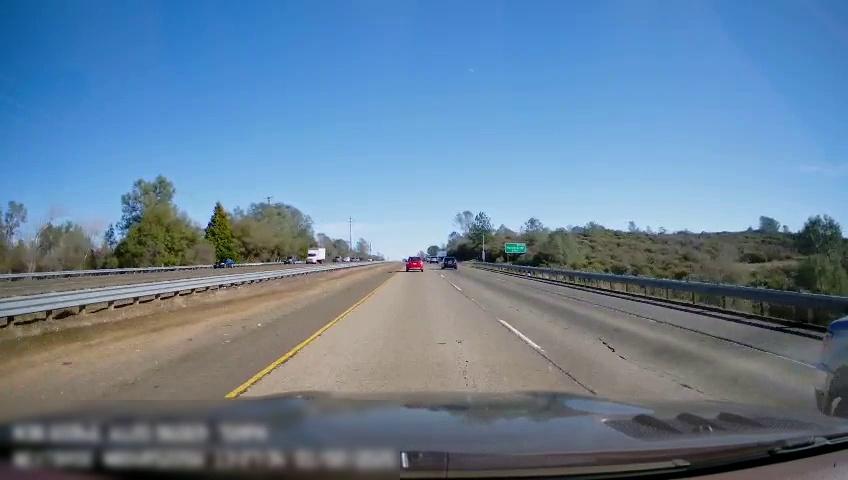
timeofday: Day
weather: Sunny
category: Drivable Space
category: Drivable Space
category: Vehicles | SUV
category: Vehicles | SUV
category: Vehicles | SUV
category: Vehicles | SUV
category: Vehicles | Truck
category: Vehicles | Car
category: Vehicles | SUV
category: Lanes | Current Lane
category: Lanes | Current Lane
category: Lanes | Alternate Lane
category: Traffic | Signs